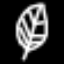
Label: leaf